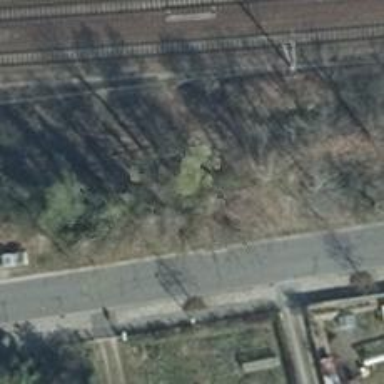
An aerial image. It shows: Abandoned railway yard.